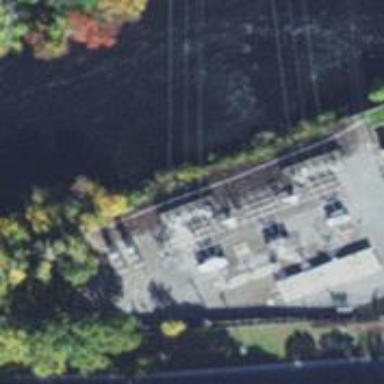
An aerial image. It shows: Switch for power supply.